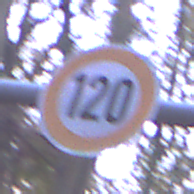
Verkehrszeichen: Geschwindigkeit120
Umgebung: Outdoor, Suburban
Tageszeit: Night
Wetter: PartlyCloudy
Licht: Artificial
Jahreszeit: NotSpecified
Kontrast: LowContrast